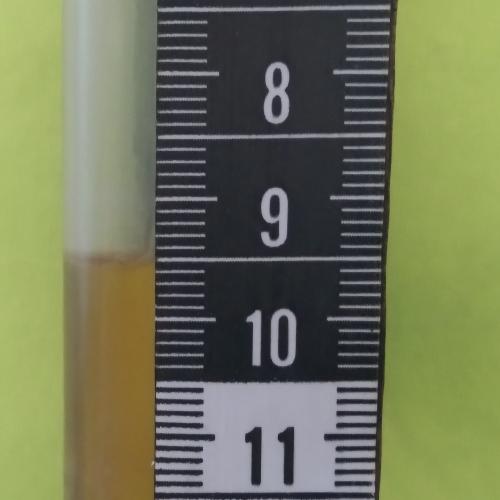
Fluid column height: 9.5 cm